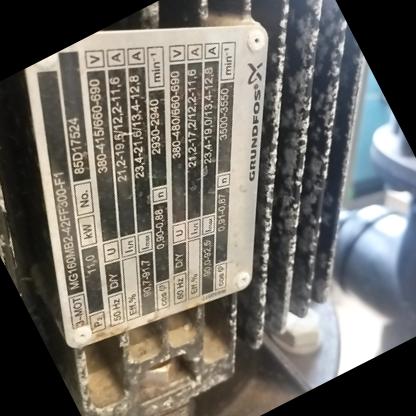
Klasa: tabliczka-znamionowa